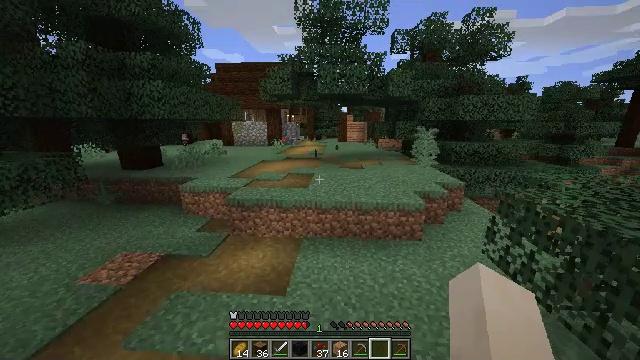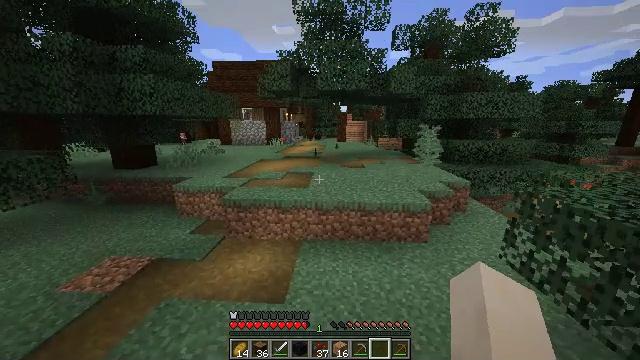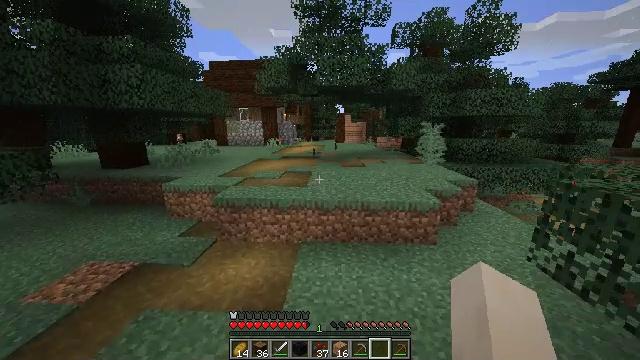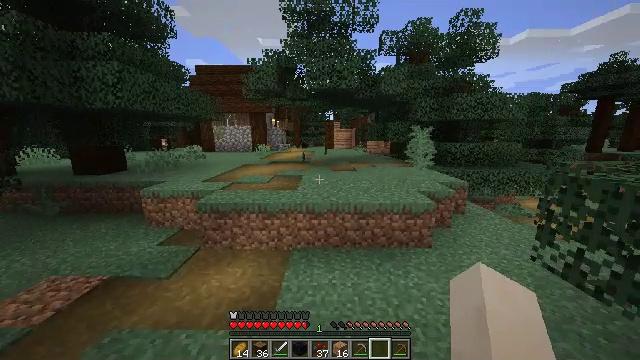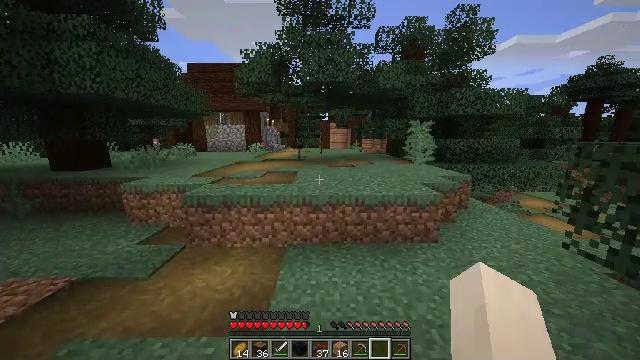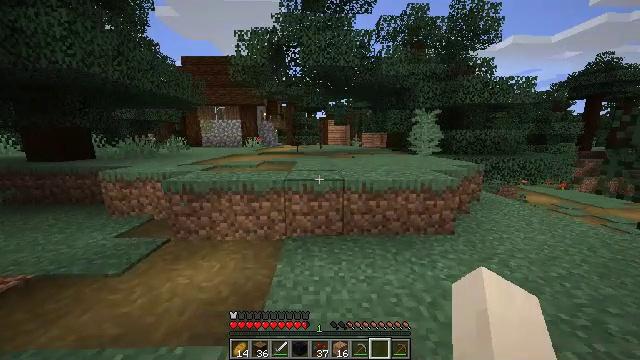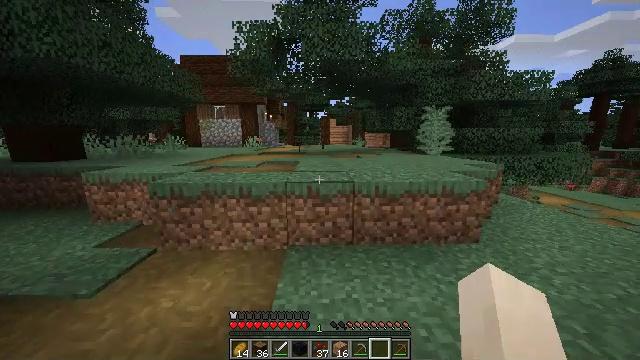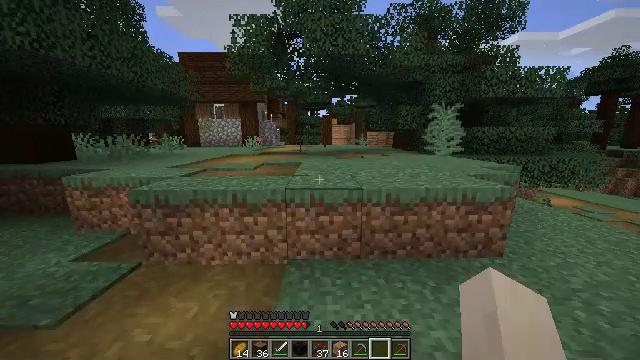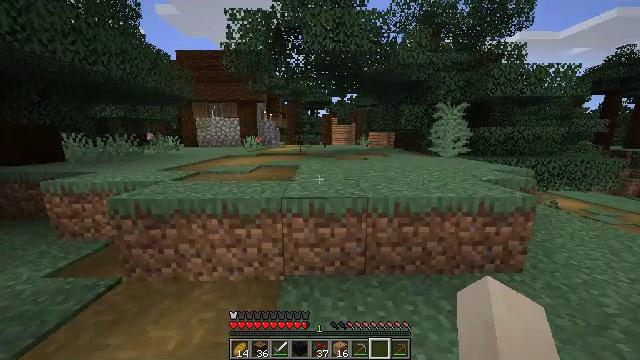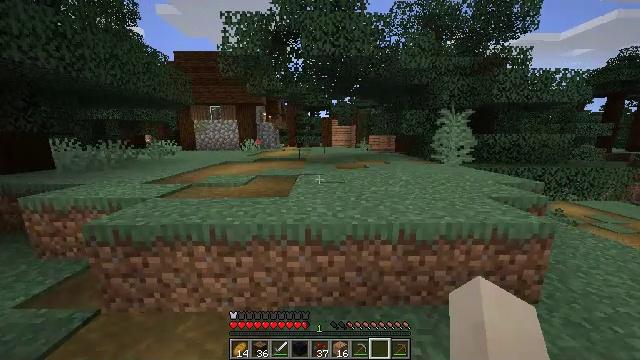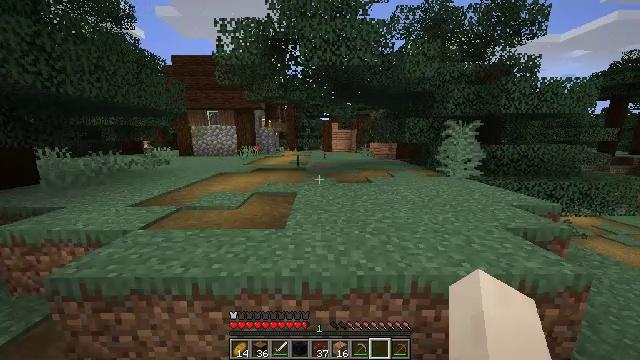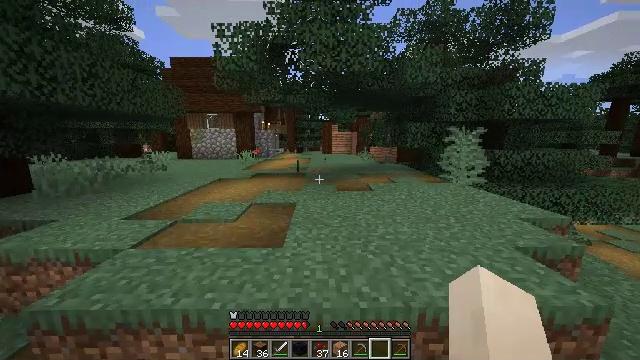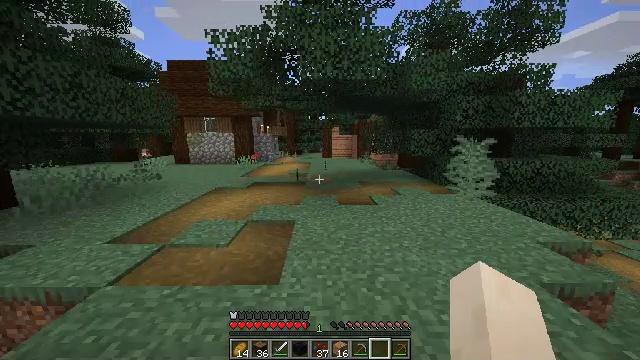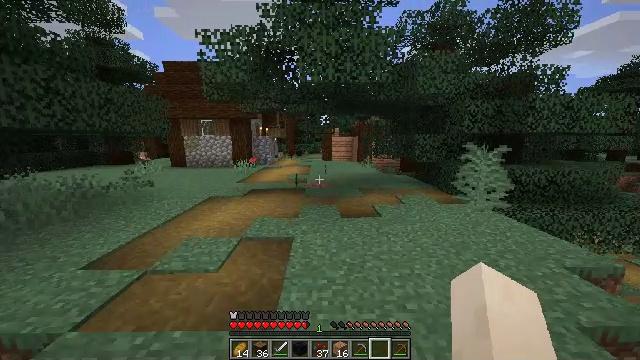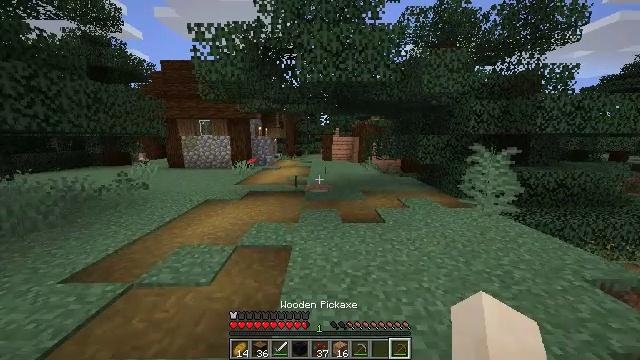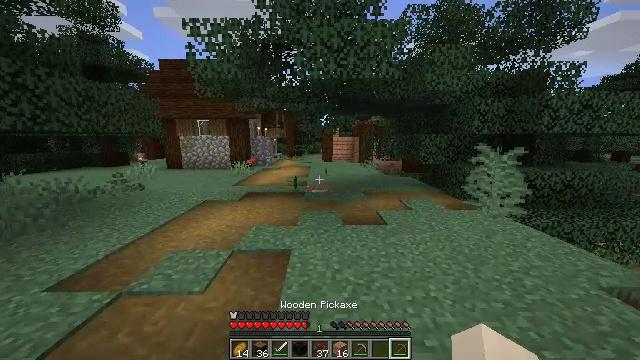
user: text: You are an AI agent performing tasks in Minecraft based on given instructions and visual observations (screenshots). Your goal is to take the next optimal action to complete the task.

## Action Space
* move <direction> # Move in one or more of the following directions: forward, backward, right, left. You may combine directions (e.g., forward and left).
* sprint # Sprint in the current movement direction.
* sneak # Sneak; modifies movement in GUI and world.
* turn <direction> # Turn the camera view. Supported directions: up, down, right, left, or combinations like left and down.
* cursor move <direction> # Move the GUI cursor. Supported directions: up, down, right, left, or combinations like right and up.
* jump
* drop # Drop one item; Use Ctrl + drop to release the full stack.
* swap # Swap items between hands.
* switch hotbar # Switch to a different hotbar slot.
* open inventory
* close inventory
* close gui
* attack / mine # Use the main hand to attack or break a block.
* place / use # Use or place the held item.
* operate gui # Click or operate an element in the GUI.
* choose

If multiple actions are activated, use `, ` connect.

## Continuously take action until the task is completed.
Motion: motion action
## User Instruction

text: Collect cobblestone blocks for construction.
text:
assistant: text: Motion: move forward
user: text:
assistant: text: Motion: move forward
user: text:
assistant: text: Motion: move forward, turn right and up
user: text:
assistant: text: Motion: move forward, turn right
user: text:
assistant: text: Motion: move forward
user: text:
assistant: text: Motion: move forward
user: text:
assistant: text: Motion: move forward
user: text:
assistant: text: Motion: move forward
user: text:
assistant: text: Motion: move forward, jump
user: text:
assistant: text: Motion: move forward, jump
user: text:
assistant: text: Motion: move forward, jump
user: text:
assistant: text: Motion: move forward, jump
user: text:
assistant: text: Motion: move forward, jump
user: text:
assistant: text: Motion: move forward, jump
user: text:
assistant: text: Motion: move forward, jump
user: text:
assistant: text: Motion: move forward, jump
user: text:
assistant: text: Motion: move forward
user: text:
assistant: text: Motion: move forward
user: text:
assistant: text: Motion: move forward
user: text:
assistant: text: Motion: move forward and move left
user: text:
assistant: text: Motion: move forward and move left
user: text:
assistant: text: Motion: move forward and move left
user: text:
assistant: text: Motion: move forward and move left
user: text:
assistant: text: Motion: move forward and move left, turn left
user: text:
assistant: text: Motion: move forward and move left, turn left
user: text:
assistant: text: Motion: move forward, turn left
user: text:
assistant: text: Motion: move forward, turn left
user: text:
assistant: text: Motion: move forward
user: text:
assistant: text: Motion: move forward
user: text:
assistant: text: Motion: move forward